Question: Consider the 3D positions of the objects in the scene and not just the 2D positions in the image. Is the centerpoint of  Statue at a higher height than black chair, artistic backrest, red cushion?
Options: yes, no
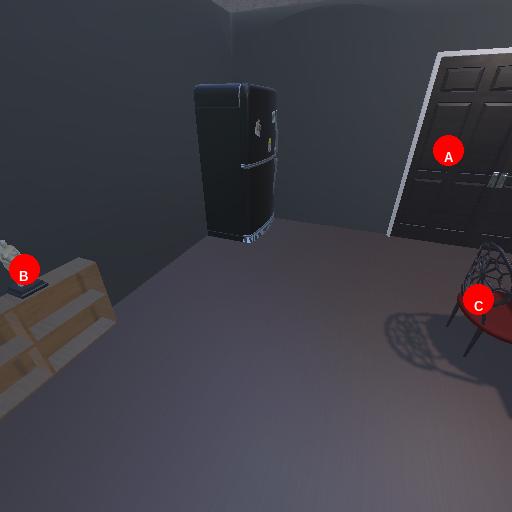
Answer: yes